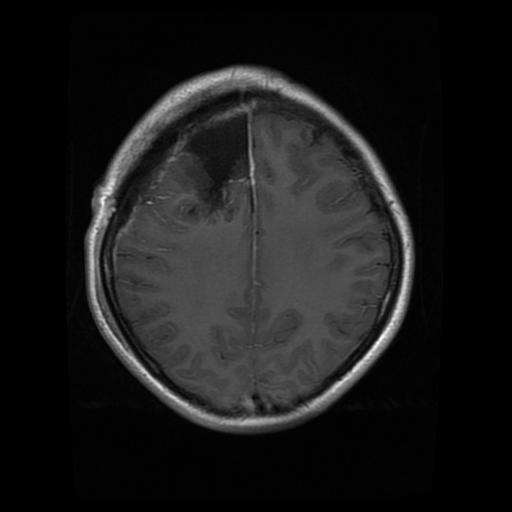
Label: glioma